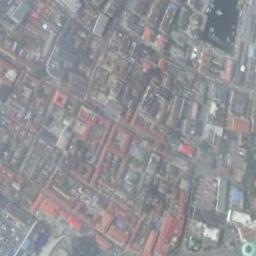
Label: industrial_area